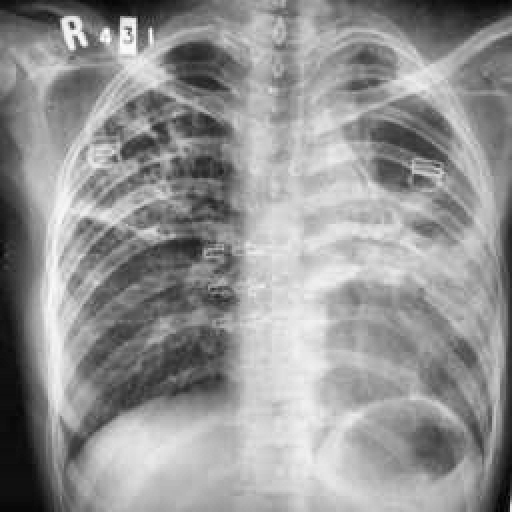
Finding: TUBERCULOSIS